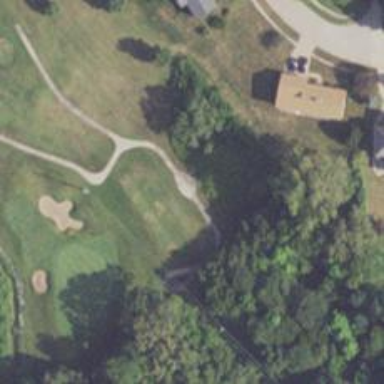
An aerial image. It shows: Pathway for golfing.